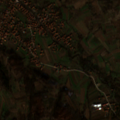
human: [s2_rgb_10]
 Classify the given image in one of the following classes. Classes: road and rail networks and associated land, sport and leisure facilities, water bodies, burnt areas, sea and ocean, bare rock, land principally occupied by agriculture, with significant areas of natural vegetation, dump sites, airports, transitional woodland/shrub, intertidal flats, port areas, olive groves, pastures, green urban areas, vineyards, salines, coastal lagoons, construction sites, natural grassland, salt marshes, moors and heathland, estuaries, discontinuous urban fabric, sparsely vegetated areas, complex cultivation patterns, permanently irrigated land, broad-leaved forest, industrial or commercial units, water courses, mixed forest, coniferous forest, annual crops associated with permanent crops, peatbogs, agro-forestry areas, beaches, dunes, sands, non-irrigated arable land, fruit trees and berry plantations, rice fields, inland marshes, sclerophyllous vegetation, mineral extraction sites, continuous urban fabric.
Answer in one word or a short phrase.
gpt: discontinuous urban fabric, non-irrigated arable land, complex cultivation patterns, land principally occupied by agriculture, with significant areas of natural vegetation, broad-leaved forest